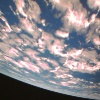
Label: cloud